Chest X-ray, PA view. Patient: 53 years old, sex M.
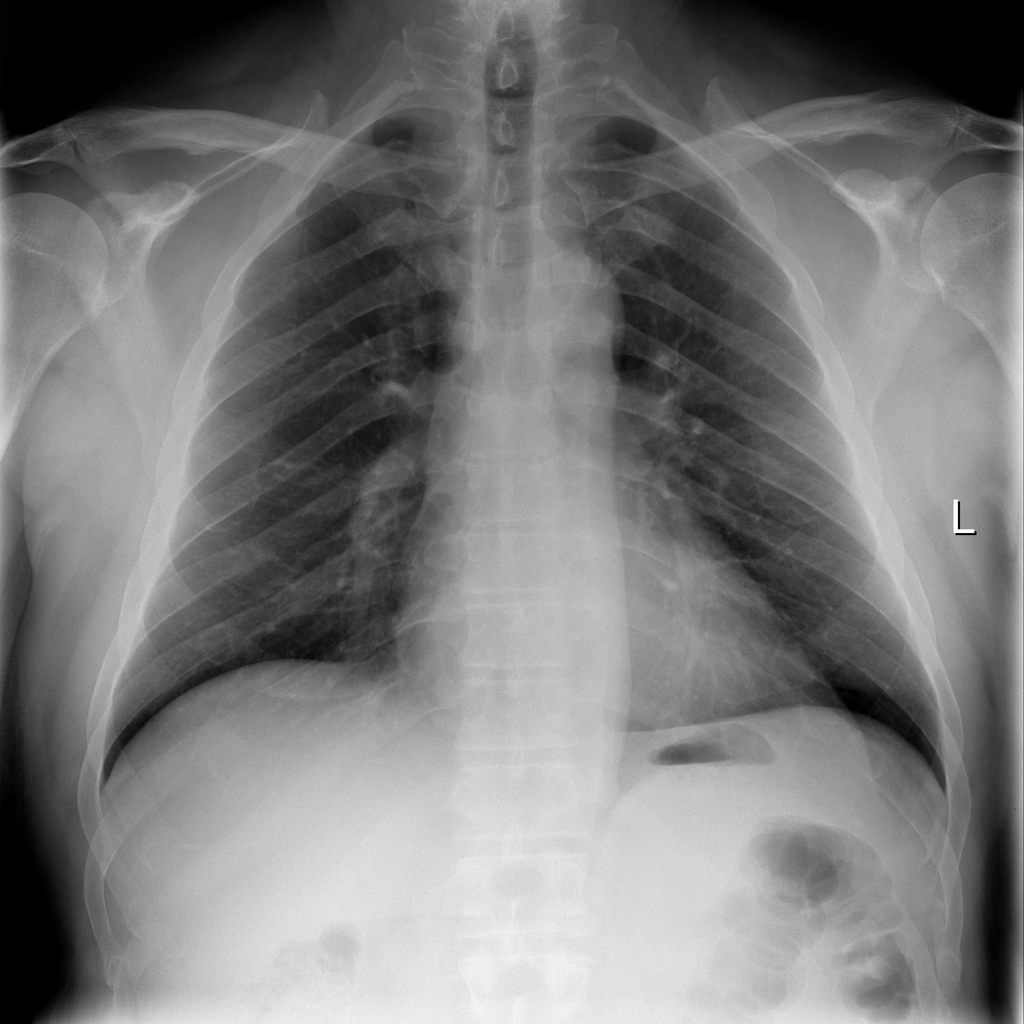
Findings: No Finding